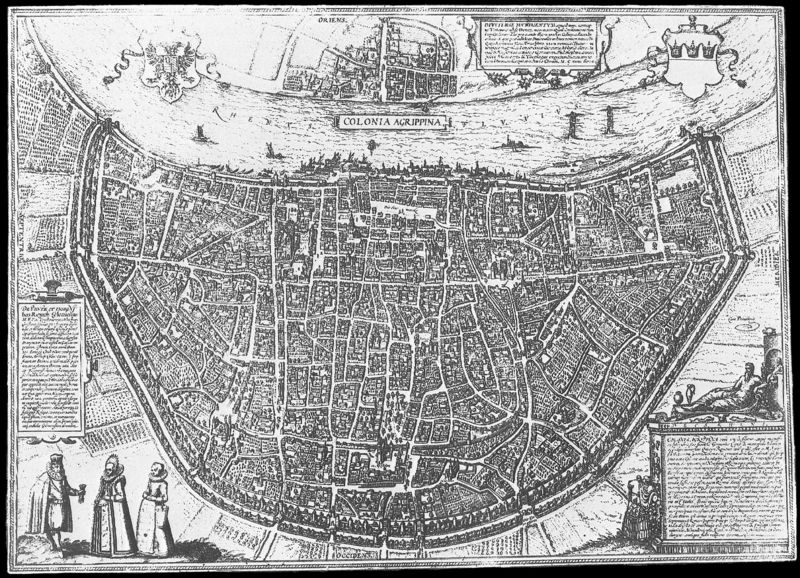
Titel: Große Ansicht von Köln und Deutz aus der Vogelschau
Künstler: Franz Hogenberg
Institution: Köln, Stadtmuseum
Schlagwörter: mann, fluss, frauen, menschen, stadt, frau, schwarz, straße, weiss, zeichnung, rahmen, felder, grafik, figuren, könig, inschrift, straßen, druck, radierung, stich, text, entwurf, wappen, mittelalter, stadtmauer, plan, rhein, beschriftet, stadtplan, köln, flussgott, schift, colonia, agrippina, +weiss